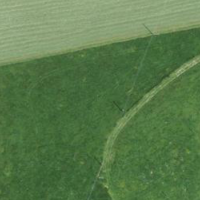
EUNIS habitat code: 24
Species observed at this site:
Myathropa florea
Achillea millefolium